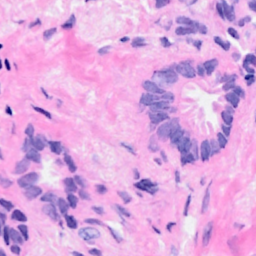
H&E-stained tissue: Breast